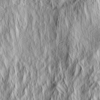
Label: not_dusty